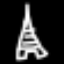
Label: The Eiffel Tower